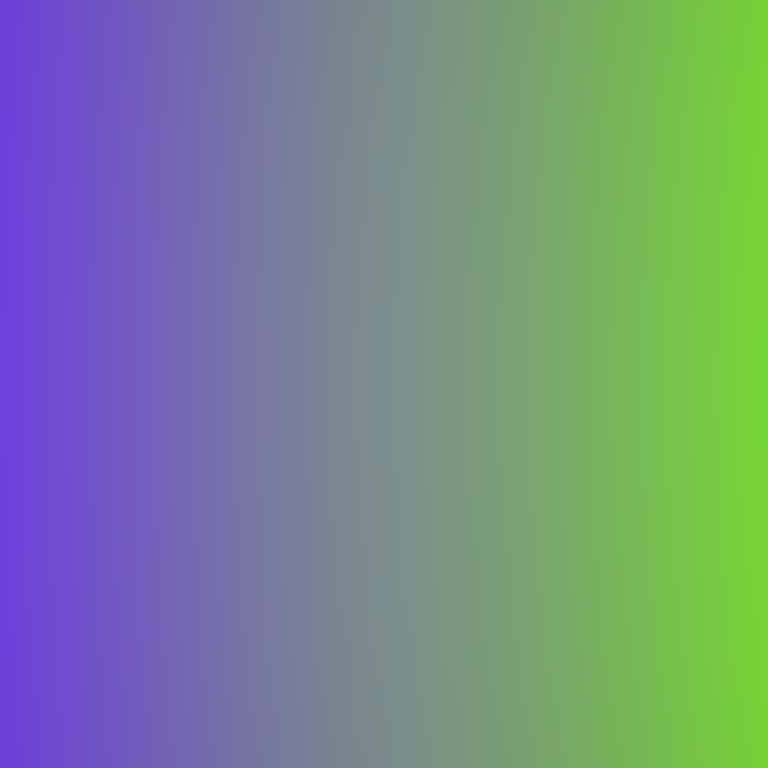
Abstract light effect, smooth gradient from violet to green, calm atmosphere, soft blend, no room, no furniture, no objects.